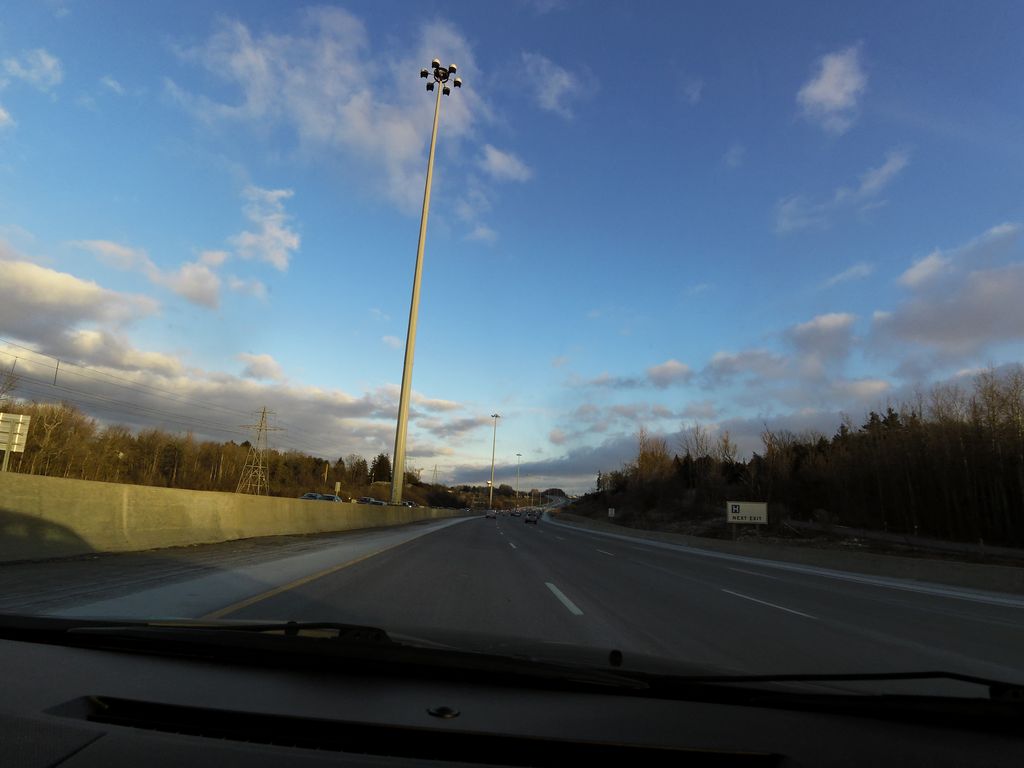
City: kitchener-waterloo